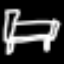
Label: bed